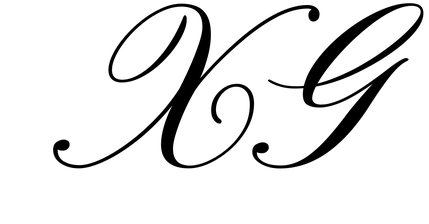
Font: PinyonScript-Regular